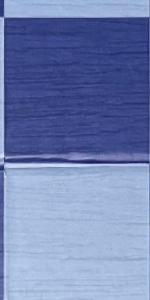
Label: Empty